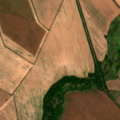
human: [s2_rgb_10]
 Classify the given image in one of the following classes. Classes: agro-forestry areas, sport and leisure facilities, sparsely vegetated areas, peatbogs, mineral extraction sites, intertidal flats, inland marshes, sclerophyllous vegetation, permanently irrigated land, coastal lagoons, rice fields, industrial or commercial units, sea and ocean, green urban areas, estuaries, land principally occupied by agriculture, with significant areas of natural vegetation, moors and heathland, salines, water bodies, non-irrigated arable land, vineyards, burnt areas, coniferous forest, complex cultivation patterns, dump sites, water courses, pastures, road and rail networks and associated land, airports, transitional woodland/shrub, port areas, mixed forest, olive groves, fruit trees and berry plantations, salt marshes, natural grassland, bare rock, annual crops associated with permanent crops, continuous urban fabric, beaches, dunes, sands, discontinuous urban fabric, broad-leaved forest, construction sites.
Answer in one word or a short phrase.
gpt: non-irrigated arable land, transitional woodland/shrub